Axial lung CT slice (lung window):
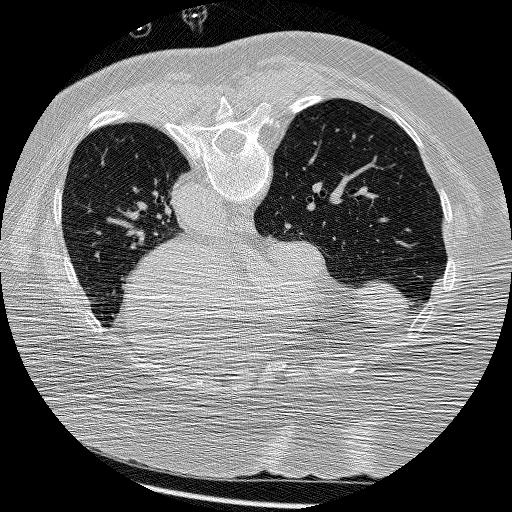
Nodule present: no